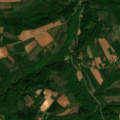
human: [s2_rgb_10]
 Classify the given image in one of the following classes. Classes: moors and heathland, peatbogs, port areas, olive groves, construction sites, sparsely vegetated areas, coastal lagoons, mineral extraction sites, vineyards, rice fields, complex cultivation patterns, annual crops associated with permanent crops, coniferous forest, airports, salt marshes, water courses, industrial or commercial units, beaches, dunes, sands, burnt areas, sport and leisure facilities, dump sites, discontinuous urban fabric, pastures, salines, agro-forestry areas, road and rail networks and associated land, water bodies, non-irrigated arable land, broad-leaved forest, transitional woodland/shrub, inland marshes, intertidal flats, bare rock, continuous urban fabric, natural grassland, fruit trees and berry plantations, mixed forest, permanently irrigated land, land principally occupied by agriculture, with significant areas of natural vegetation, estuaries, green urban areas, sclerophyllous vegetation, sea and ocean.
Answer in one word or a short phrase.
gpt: non-irrigated arable land, complex cultivation patterns, broad-leaved forest